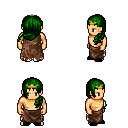
a pixel art fantasy rpg character, male body template, human, tanned skin, brown tattered cape, robe skirt, green left-swept hairstyle, gold tiara, black slippers, four views (front, back, left, right), 2x2 character sprite sheet, small pixel art, hard edges, no anti-aliasing